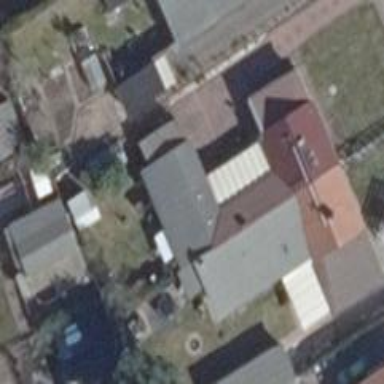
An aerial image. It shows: Semi-detached house.